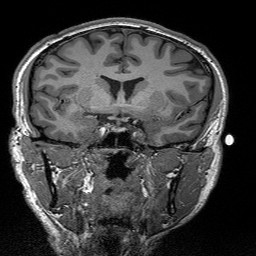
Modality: T1w
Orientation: sagittal
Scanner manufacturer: siemens
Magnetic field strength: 3 T
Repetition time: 2.3 s
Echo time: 0.00298 s